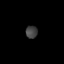
Tissue: lung
Cell type: Fibroblasts
Senescence score: 0.5709
Nuclear area (px): 147
Mean DAPI intensity: 65.129